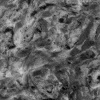
Atmospheric dust classification: not_dusty